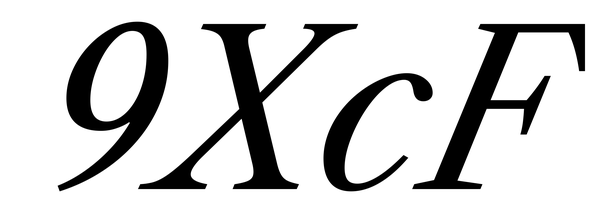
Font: LibreCaslonText-Italic_Italic